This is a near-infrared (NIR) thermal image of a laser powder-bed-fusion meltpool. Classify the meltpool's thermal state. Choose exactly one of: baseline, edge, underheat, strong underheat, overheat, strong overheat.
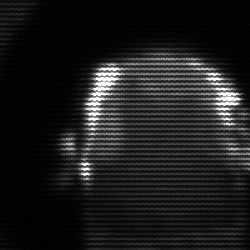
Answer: baseline